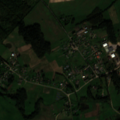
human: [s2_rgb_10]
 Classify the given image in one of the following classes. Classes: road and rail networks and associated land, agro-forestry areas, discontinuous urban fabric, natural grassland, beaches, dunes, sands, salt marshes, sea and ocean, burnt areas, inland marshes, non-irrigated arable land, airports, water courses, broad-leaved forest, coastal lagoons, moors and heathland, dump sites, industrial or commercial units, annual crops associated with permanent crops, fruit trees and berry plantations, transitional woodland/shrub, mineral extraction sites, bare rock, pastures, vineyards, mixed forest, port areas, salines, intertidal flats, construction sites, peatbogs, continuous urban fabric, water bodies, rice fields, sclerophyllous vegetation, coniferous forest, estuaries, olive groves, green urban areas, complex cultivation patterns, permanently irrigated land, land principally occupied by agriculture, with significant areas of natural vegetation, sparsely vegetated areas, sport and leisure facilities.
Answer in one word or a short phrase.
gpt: discontinuous urban fabric, fruit trees and berry plantations, pastures, complex cultivation patterns